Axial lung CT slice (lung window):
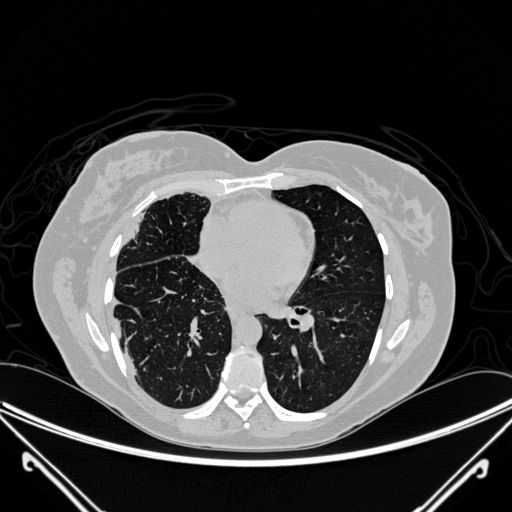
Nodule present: no